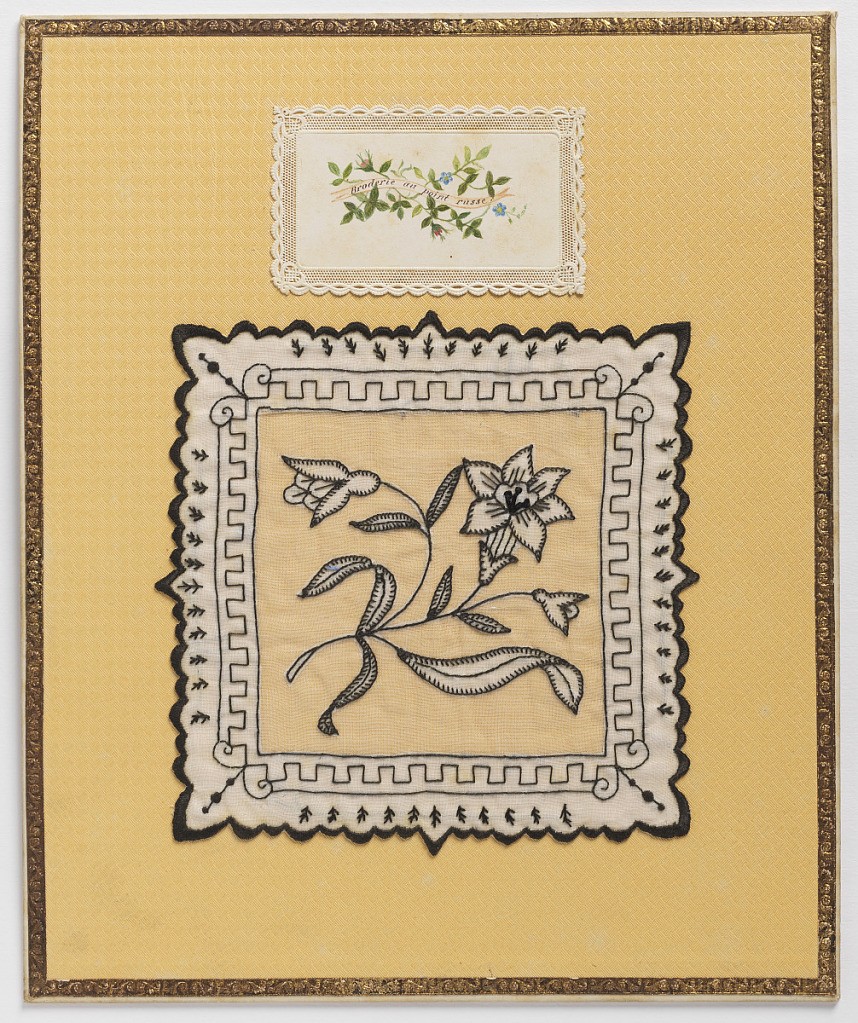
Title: Sewing sample
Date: late 19th century
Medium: Cotton
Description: Small square of white cotton embroidered in black. Scalloped edge, button-holed in black; border of fret etc. in simple outline stitch. Center, spray of flowers in outline stitch, but on two layers of the muslin, which has been cut away on back, leaving only form of design in two layers.